Field crop: tomato
Growth stage: 1
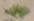
Species: solanum